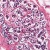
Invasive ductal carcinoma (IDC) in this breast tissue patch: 0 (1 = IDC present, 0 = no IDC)